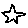
Label: star